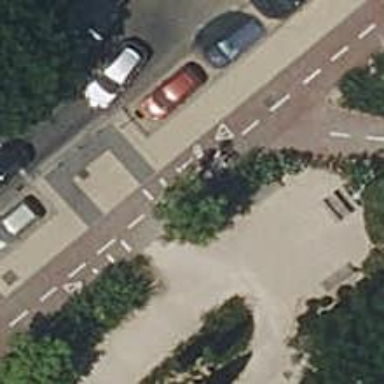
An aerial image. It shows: Cycleway with surface of concrete. The footway is paved with stones.